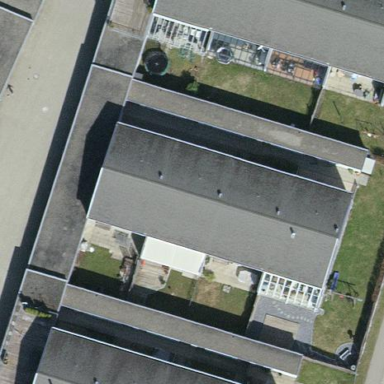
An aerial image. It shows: Group of garages.